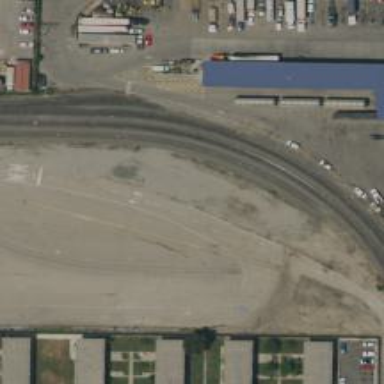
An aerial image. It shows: Railway spur service.